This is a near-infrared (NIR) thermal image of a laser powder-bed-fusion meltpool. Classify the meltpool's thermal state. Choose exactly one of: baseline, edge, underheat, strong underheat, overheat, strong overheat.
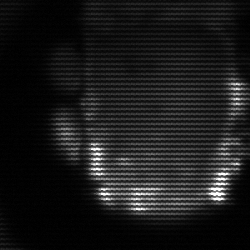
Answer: baseline